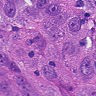
Metastatic tissue present: yes